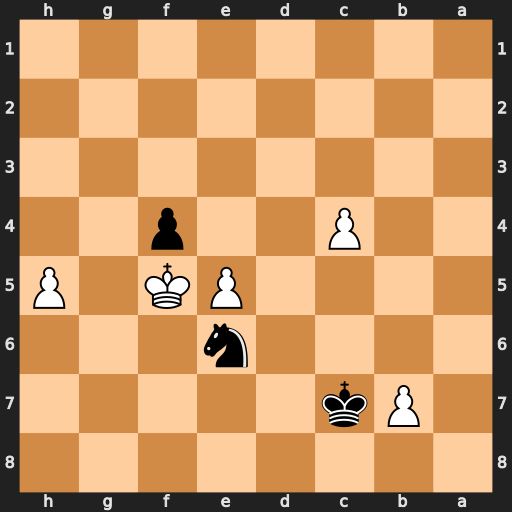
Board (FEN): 8/1Pk5/4n3/4PK1P/2P2p2/8/8/8
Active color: b
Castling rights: -
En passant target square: -
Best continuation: f3 Kxe6 f2 h6 f1=Q